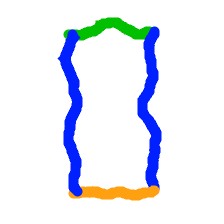
Shape: rectangle